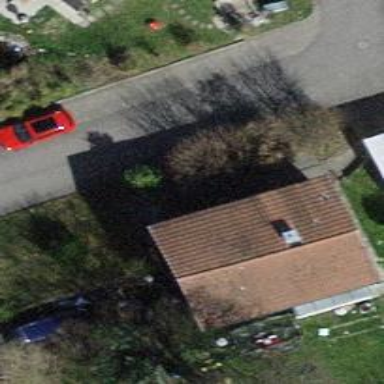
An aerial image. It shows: Building with tiled roof.